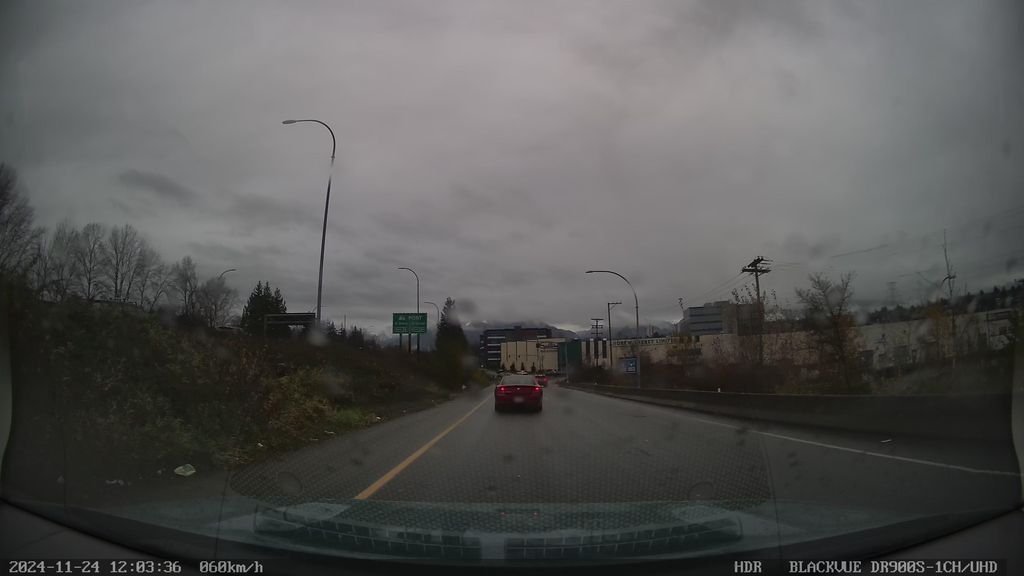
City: vancouver